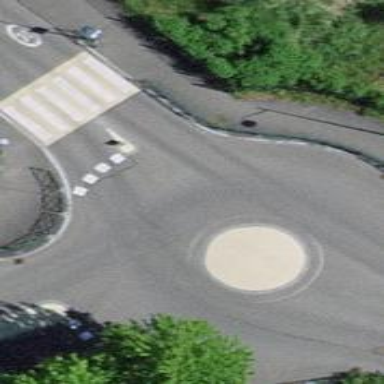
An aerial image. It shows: Residential road with paved surface leading to roundabout.